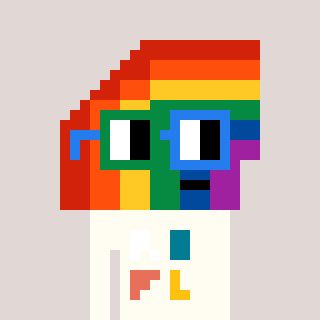
a pixel art character with square green and blue glasses, a rainbow-shaped head and a grayscale-colored body on a warm background